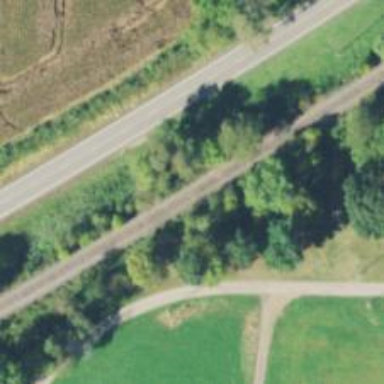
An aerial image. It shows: Railway track.